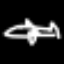
Label: airplane